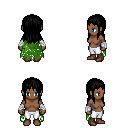
a pixel art fantasy rpg character, female body template, human, dark skin, green tattered cape, white pants, black unkempt hairstyle, white cloth bandages, brown shoes, four views (front, back, left, right), 2x2 character sprite sheet, small pixel art, hard edges, no anti-aliasing